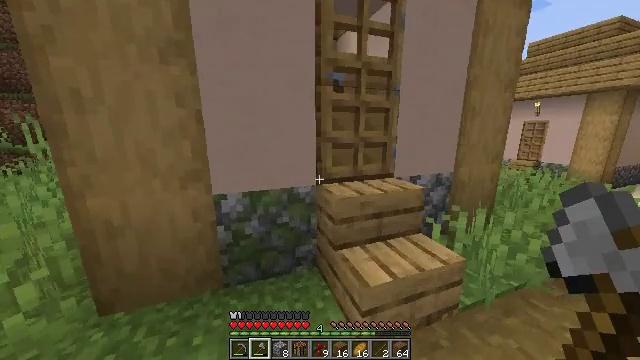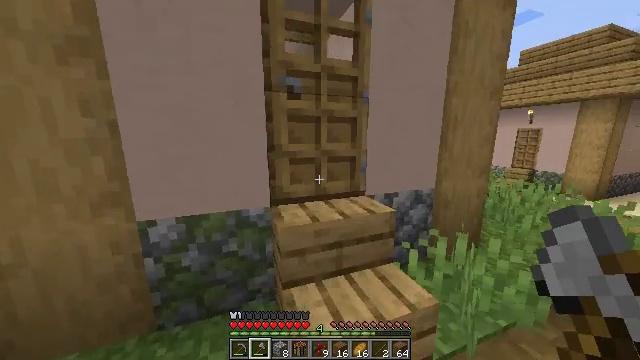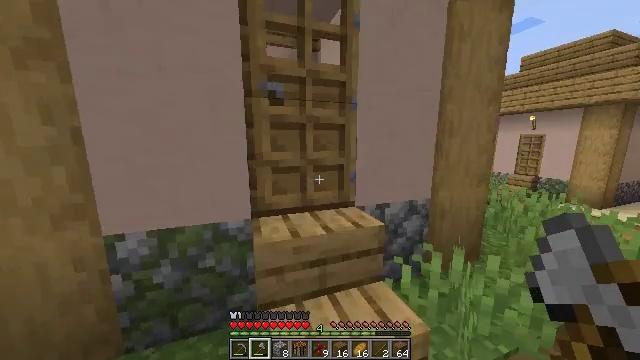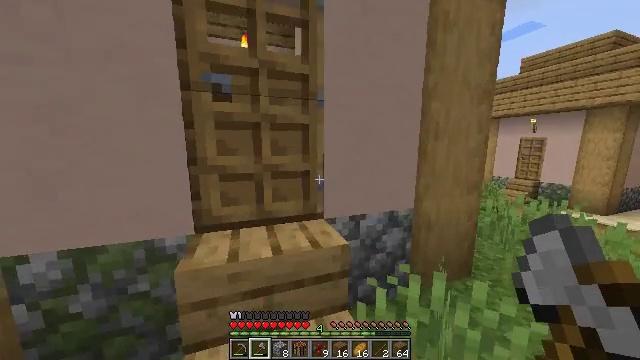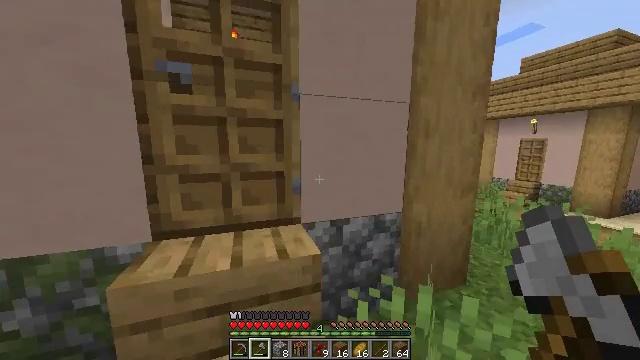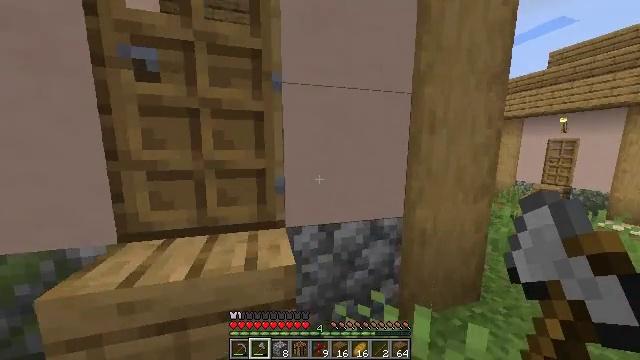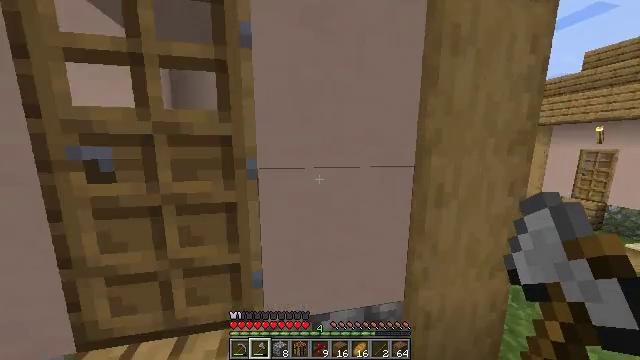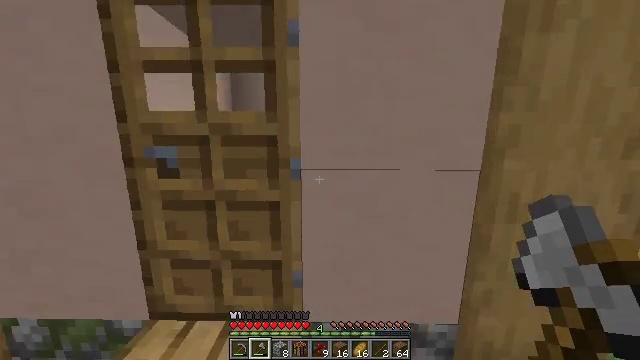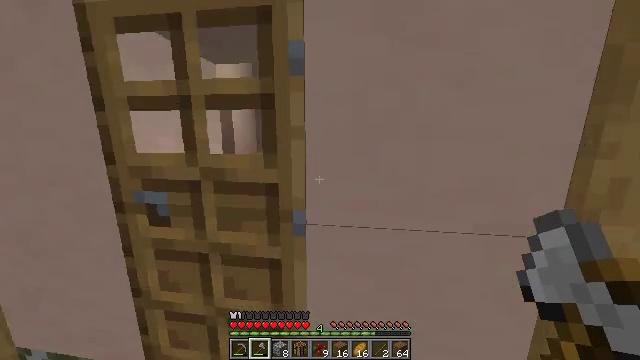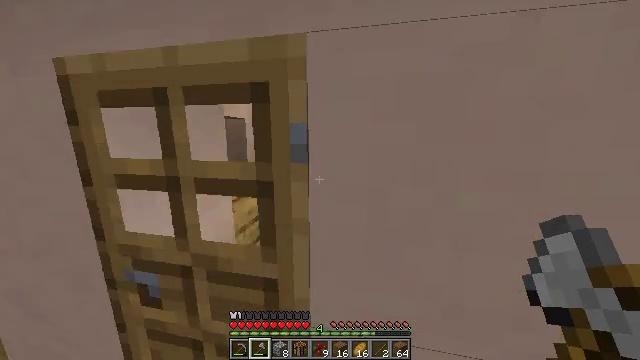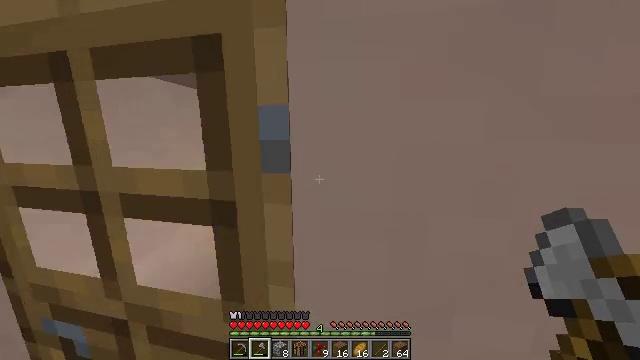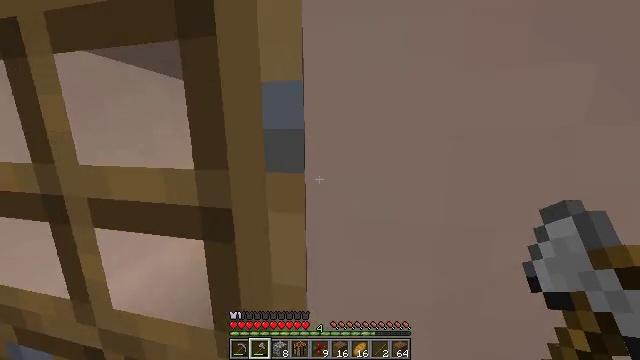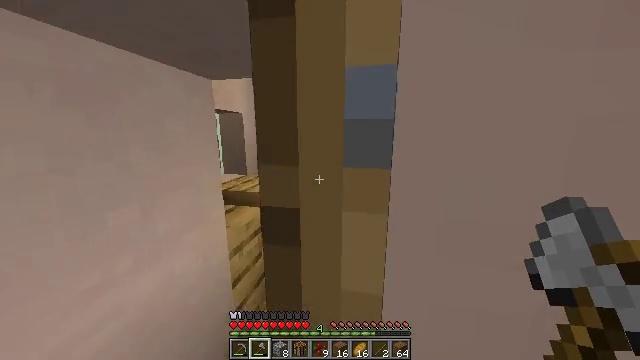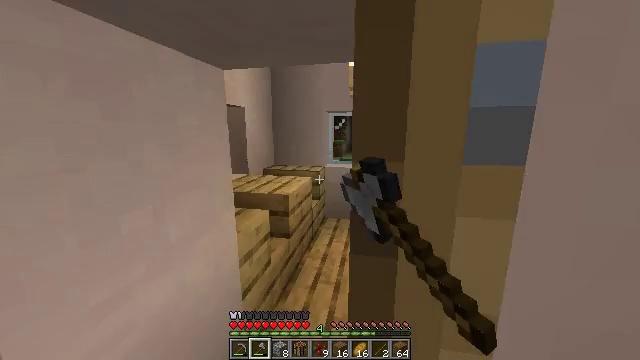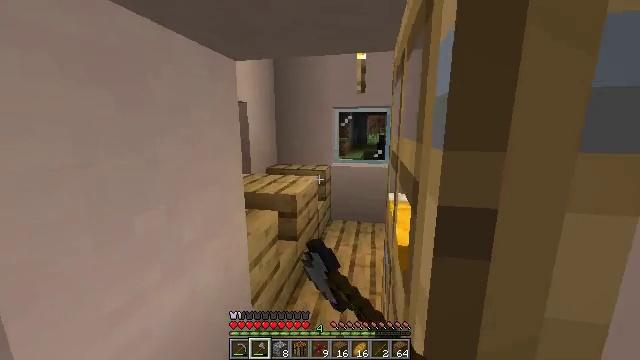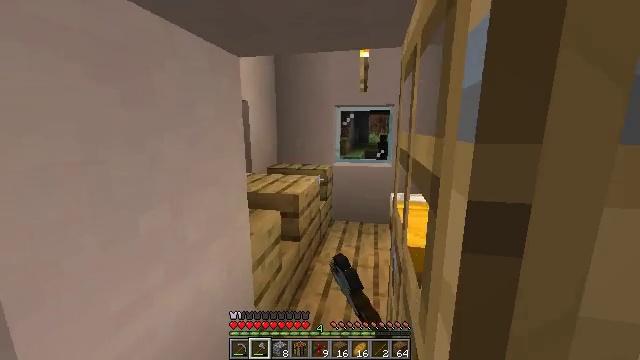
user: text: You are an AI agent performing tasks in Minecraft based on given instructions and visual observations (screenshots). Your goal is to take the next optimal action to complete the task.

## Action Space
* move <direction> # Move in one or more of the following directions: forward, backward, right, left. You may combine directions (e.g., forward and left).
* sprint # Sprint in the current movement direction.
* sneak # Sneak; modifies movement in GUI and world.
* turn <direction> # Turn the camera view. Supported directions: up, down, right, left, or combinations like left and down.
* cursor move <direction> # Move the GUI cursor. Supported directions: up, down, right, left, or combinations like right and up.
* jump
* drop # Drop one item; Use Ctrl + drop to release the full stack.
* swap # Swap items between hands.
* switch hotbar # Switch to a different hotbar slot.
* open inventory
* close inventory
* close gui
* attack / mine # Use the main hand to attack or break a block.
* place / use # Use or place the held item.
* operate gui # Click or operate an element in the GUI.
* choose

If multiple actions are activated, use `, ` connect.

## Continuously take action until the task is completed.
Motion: motion action
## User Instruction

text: Gather hay blocks from the farm.
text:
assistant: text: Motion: move forward and move right, turn up
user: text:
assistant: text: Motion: move forward and move right, turn up
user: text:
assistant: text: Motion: move forward and move right
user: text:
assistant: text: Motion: move forward and move right
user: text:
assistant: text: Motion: move forward and move right, turn left, use / place
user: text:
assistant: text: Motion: move forward, turn left, use / place
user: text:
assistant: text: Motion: move forward, turn left and down, use / place
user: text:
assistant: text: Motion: move forward, turn left
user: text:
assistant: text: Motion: move forward, turn left
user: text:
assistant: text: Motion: move forward
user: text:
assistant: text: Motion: move forward and move left
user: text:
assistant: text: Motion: move forward and move left, use / place
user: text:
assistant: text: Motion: move forward, use / place
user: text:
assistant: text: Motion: use / place
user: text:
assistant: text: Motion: no_op
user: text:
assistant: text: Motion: no_op
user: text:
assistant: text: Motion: no_op
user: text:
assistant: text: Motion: no_op
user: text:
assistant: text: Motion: turn right
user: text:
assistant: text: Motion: no_op
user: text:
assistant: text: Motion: move forward, turn down
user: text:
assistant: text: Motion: move forward, turn right and down
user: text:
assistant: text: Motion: move forward, turn right and down
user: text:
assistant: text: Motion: move forward, turn right and down
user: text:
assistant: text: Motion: move forward and move left, turn right
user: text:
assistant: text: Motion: move forward and move left, turn down
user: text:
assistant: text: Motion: move forward and move left, turn right and down
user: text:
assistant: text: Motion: move forward and move left, turn right
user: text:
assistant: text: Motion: move forward and move left, turn right
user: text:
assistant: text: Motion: turn right